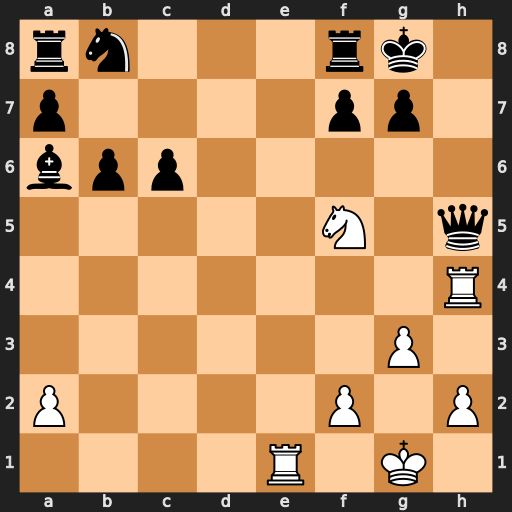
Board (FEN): rn3rk1/p4pp1/bpp5/5N1q/7R/6P1/P4P1P/4R1K1
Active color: w
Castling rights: -
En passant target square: -
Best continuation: Ne7+ Kh7 Rxh5#